Field crop: maize
Growth stage: 2
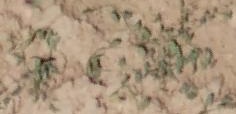
Species: convolvulus